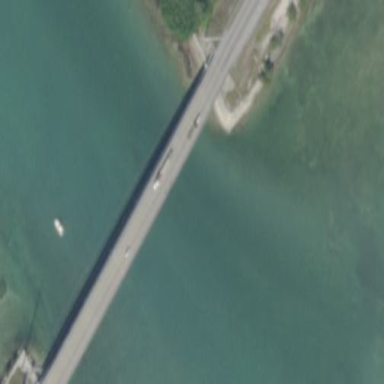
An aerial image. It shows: Man-made bridge.